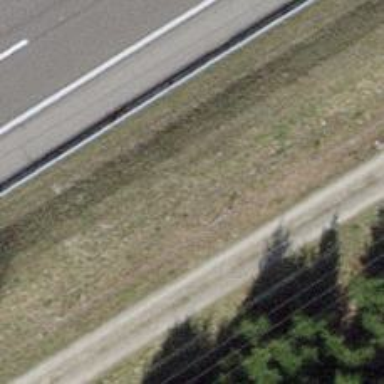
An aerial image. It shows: Hedge barrier.